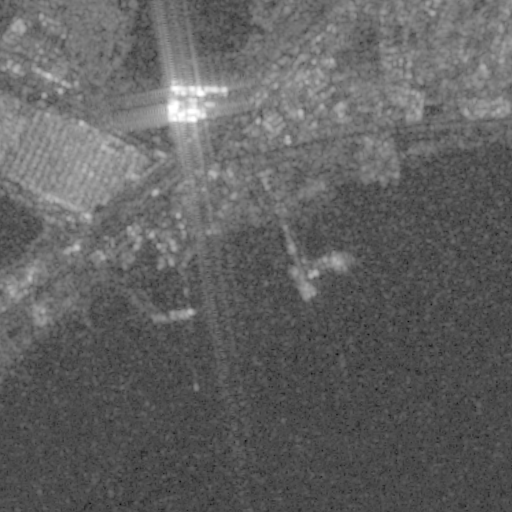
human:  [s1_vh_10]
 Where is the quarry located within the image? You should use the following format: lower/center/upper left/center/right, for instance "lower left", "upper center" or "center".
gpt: The quarry is located in the upper right of the image.
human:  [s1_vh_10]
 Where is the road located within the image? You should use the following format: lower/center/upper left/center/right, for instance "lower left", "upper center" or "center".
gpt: There is no road in the image.

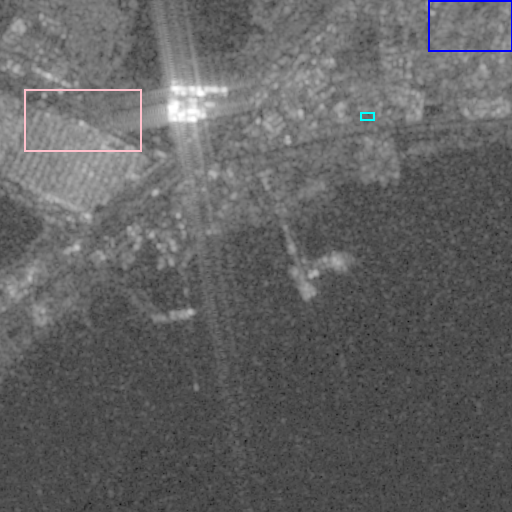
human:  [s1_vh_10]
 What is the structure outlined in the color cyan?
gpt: The structure outlined in cyan is a park.
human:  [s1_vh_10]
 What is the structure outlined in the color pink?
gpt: The structure outlined in pink is a parking lot.
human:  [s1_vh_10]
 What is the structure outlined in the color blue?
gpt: The structure outlined in blue is a quarry.
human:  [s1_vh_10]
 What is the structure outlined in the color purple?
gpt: There is no purple outline.